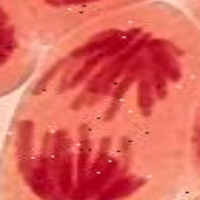
Label: anaphase